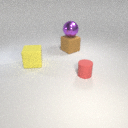
large brown rubber cube to the right of large yellow rubber cube